Question: I am creating an iOS app. Since I am a beginner, I started with checking out some tutorials.
I started with creating an app with a 'Table View'. The cells are dynamically filled through a database connection. This works fine.
However now I'm trying to define a push segue that opens a detail view for the cells. These also have to become filled dynamically with data. To achieve this, I started going through <URL> and got it working up to "Passing Data Using Segue". In that step, you have to assign an identifier to your segue and fill in the 'prepareForSegue:sender:' method.
I believe the implementation of my method causes the above error, because it isn't doing what it's supposed to. Looking up the error did not provide me with (understandable) answers since I fail to see how this problem has arisen.
Could someone please take a look at my code? Thanks in advance.

In case you might be wondering, I did add an identifier to my segue, named 'showEventDetails'.
'''
#import <UIKit/UIKit.h>
#import <sqlite3.h>
@interface EventsTableViewController : UITableViewController {
NSMutableArray *EventsArray;
sqlite3 *db;
}
@property (nonatomic, retain) NSMutableArray *EventsArray;
@property (nonatomic, strong) IBOutlet UITableView *eventTable;
-(NSMutableArray *) EventList;
@end
'''
'''
#import "EventsTableViewController.h"
#import "TableCellViewController.h"
#import "Event.h"
#import <sqlite3.h>
@implementation EventsTableViewController
@synthesize EventsArray;
@synthesize eventTable;
- (id)initWithStyle:(UITableViewStyle)style
{
self = [super initWithStyle:style];
if (self) {
// Custom initialization
}
return self;
}
- (void)didReceiveMemoryWarning
{
// Releases the view if it doesn't have a superview.
[super didReceiveMemoryWarning];
// Release any cached data, images, etc that aren't in use.
}
#pragma mark - View lifecycle
- (void)viewDidLoad
{
[self EventList];
[super viewDidLoad];
}
- (void)viewDidUnload
{
[super viewDidUnload];
// Release any retained subviews of the main view.
// e.g. self.myOutlet = nil;
}
- (void)viewWillAppear:(BOOL)animated
{
[super viewWillAppear:animated];
}
- (void)viewDidAppear:(BOOL)animated
{
[super viewDidAppear:animated];
}
- (void)viewWillDisappear:(BOOL)animated
{
[super viewWillDisappear:animated];
}
- (void)viewDidDisappear:(BOOL)animated
{
[super viewDidDisappear:animated];
}
- (NSInteger)numberOfSectionsInTableView:(UITableView *)tableView
{
//Return the number of sections.
return 1;
}
- (NSInteger)tableView:(UITableView *)tableView numberOfRowsInSection:(NSInteger)section
{
//Return the number of rows in the section.
return [self.EventsArray count];
}
- (NSMutableArray *) EventList
{
EventsArray = [[NSMutableArray alloc] initWithCapacity:10];
@try {
NSFileManager *fileMgr = [NSFileManager defaultManager];
NSString *dbPath = [[[NSBundle mainBundle] resourcePath]stringByAppendingPathComponent:@"eventsDb.sqlite"];
BOOL success = [fileMgr fileExistsAtPath:dbPath];
if(!success) {
NSLog(@"Cannot locate database file '%@'.", dbPath);
}
if (!(sqlite3_open([dbPath UTF8String], &db) == SQLITE_OK)) {
NSLog(@"An error has occured: %s", sqlite3_errmsg(db));
}
const char *sql = "SELECT * FROM events";
sqlite3_stmt *sqlStatement;
if(sqlite3_prepare(db, sql, -1, &sqlStatement, NULL) != SQLITE_OK) {
NSLog(@"Problem with prepare statement: %s", sqlite3_errmsg(db));
}
else {
while (sqlite3_step(sqlStatement) == SQLITE_ROW) {
Event *event = [[Event alloc] init];
event.name = [NSString stringWithUTF8String:(char *) sqlite3_column_text(sqlStatement, 1)];
event.date = [NSString stringWithUTF8String:(char *) sqlite3_column_text(sqlStatement, 2)];
event.starttime = [NSString stringWithUTF8String:(char *) sqlite3_column_text(sqlStatement, 3)];
event.endtime = [NSString stringWithUTF8String:(char *) sqlite3_column_text(sqlStatement, 4)];
event.location = [NSString stringWithUTF8String:(char *) sqlite3_column_text(sqlStatement, 5)];
event.description = [NSString stringWithUTF8String:(char *) sqlite3_column_text(sqlStatement, 6)];
event.favourite = sqlite3_column_int(sqlStatement, 7);
[EventsArray addObject:event];
event = nil;
}
}
sqlite3_finalize(sqlStatement);
}
@catch (NSException *exception) {
NSLog(@"Problem with prepare statement: %s", sqlite3_errmsg(db));
}
@finally {
sqlite3_close(db);
}
}
- (UITableViewCell *)tableView:(UITableView *)tableView cellForRowAtIndexPath:(NSIndexPath *)indexPath
{
static NSString *CellIdentifier = @"EventCell";
UITableViewCell *cell = [tableView dequeueReusableCellWithIdentifier:CellIdentifier];
if (cell == nil) {
cell = [[UITableViewCell alloc] initWithStyle:UITableViewCellStyleDefault reuseIdentifier:CellIdentifier];
}
int rowCount = indexPath.row;
Event *event = [self.EventsArray objectAtIndex:rowCount];
cell.textLabel.text = event.name;
cell.detailTextLabel.text= event.description;
return cell;
}
- (void)prepareForSegue:(UIStoryboardSegue *)segue sender:(id)sender {
if ([segue.identifier isEqualToString:@"showEventDetails"]) {
NSIndexPath *indexPath = [self.eventTable indexPathForSelectedRow];
TableCellViewController *destViewController = segue.destinationViewController;
destViewController.eventName = [EventsArray objectAtIndex:indexPath.row];
}
}
- (void)tableView:(UITableView *)tableView didDeselectRowAtIndexPath:(NSIndexPath *)indexPath
{
}
@end
'''
'''
#import <UIKit/UIKit.h>
@interface TableCellViewController : UIViewController
@property(nonatomic, copy) NSString *eventName;
@property(nonatomic, strong) IBOutlet UILabel * eventNameLabel;
@property(nonatomic, copy) NSString *eventDate;
@property(nonatomic, strong) IBOutlet UILabel * eventDateLabel;
@property(nonatomic, copy) NSString *eventStarttime;
@property(nonatomic, strong) IBOutlet UILabel * eventStarttimeLabel;
@property(nonatomic, copy) NSString *eventEndtime;
@property(nonatomic, strong) IBOutlet UILabel * eventEndtimeLabel;
@property(nonatomic, copy) NSString *eventLocation;
@property(nonatomic, strong) IBOutlet UILabel * eventLocationLabel;
@property(nonatomic, copy) NSString *eventDescription;
@property(nonatomic, strong) IBOutlet UILabel * eventDescriptionLabel;
@property(nonatomic, assign) NSInteger eventFavourite;
@property(nonatomic, strong) IBOutlet UILabel * eventFavouriteLabel;
@end
'''
'''
#import "TableCellViewController.h"
@interface TableCellViewController ()
@end
@implementation TableCellViewController
@synthesize eventName;
@synthesize eventNameLabel;
@synthesize eventDate;
@synthesize eventDateLabel;
@synthesize eventStarttime;
@synthesize eventStarttimeLabel;
@synthesize eventEndtime;
@synthesize eventEndtimeLabel;
@synthesize eventLocation;
@synthesize eventLocationLabel;
@synthesize eventDescription;
@synthesize eventDescriptionLabel;
@synthesize eventFavourite;
@synthesize eventFavouriteLabel;
- (id)initWithNibName:(NSString *)nibNameOrNil bundle:(NSBundle *)nibBundleOrNil
{
self = [super initWithNibName:nibNameOrNil bundle:nibBundleOrNil];
if (self) {
// Custom initialization
}
return self;
}
- (void)viewDidLoad
{
[super viewDidLoad];
// Set the eventNameLabel with the name of the event
eventNameLabel.text = eventName;
}
- (void)didReceiveMemoryWarning
{
[super didReceiveMemoryWarning];
// Dispose of any resources that can be recreated.
}
/*
#pragma mark - Navigation
// In a storyboard-based application, you will often want to do a little preparation before navigation
- (void)prepareForSegue:(UIStoryboardSegue *)segue sender:(id)sender
{
// Get the new view controller using [segue destinationViewController].
// Pass the selected object to the new view controller.
}
*/
@end
'''
Thanks again!
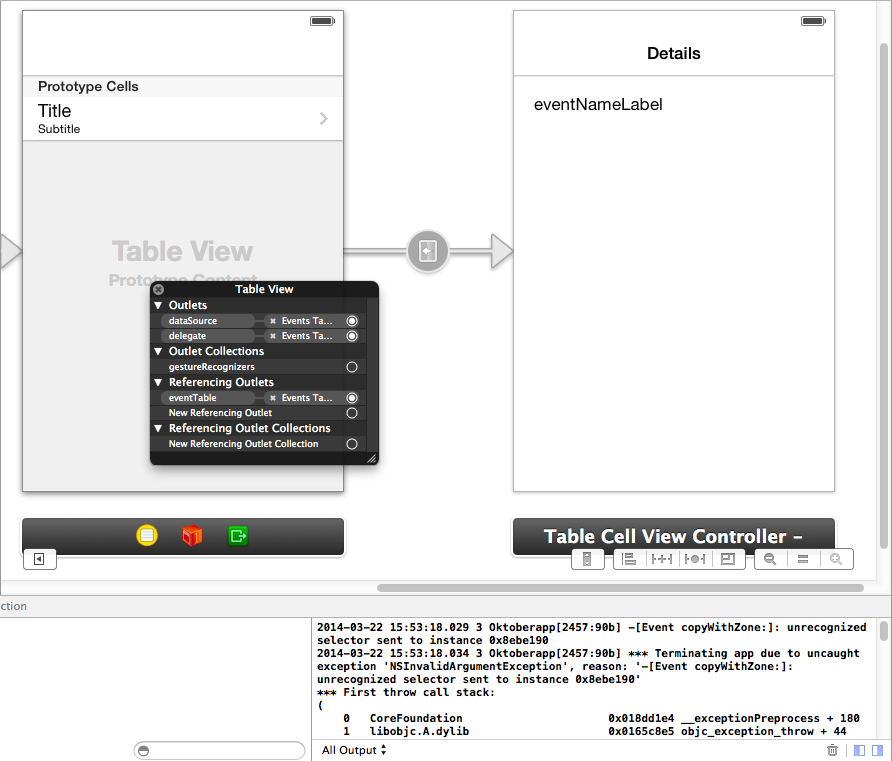
Answer: This is the offending line:
'''
destViewController.eventName = [EventsArray objectAtIndex:indexPath.row];
'''
You're trying to assign an object of type 'Event' stored in the array, to an object of type 'NSString'.
Since your string is defined with the 'copy' modifier, the assignment tries to copy to object on the right side of the assignment ('Event') but apparently this object doesn't conform to the NSCopying protocol, hence the error 'unrecognized selector... copyWithZone...'.